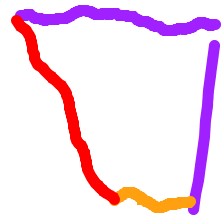
Shape: trapezoid